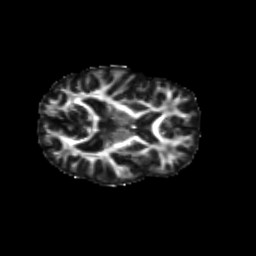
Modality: FA
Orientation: axial
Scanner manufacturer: siemens
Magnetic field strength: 3 T
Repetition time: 9.2 s
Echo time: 0.084 s